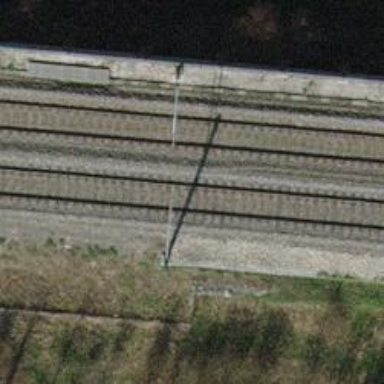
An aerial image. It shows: Railway track with contact line for electrification.